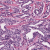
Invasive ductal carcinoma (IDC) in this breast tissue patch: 1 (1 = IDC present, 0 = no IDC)